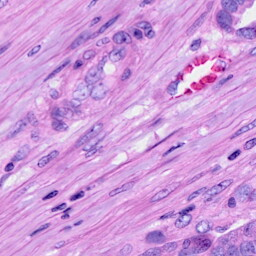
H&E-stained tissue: Ovarian